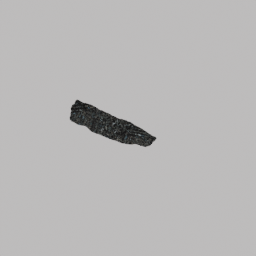
Label: nature